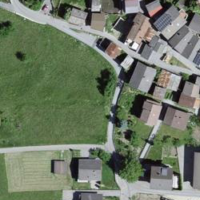
EUNIS habitat code: 24
Species observed at this site:
Petasites albus